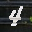
Label: 4